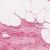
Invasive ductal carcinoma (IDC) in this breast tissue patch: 1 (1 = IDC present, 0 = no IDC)